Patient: sex F, age 58
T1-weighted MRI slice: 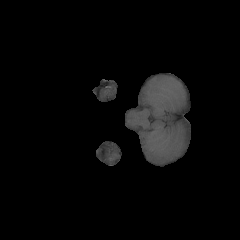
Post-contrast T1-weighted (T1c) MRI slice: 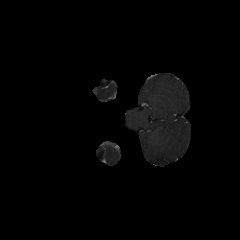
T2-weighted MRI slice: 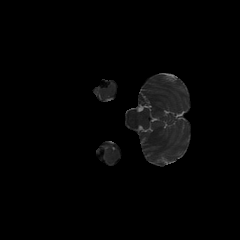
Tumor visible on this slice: no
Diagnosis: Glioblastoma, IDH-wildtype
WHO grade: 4